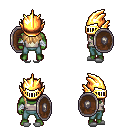
a pixel art fantasy rpg character, male body template, orc, green skin, white pirate shirt, teal pants, light blonde unkempt hairstyle, gold helm, white cloth bandages, white slippers, shield, four views (front, back, left, right), 2x2 character sprite sheet, small pixel art, hard edges, no anti-aliasing